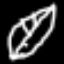
Label: leaf